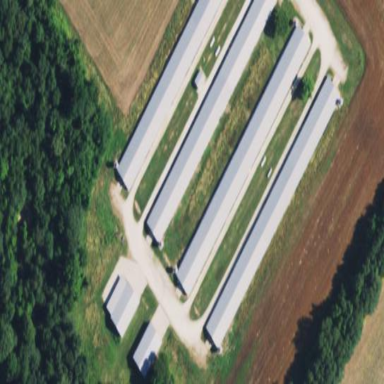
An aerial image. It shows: Farm auxiliary building.